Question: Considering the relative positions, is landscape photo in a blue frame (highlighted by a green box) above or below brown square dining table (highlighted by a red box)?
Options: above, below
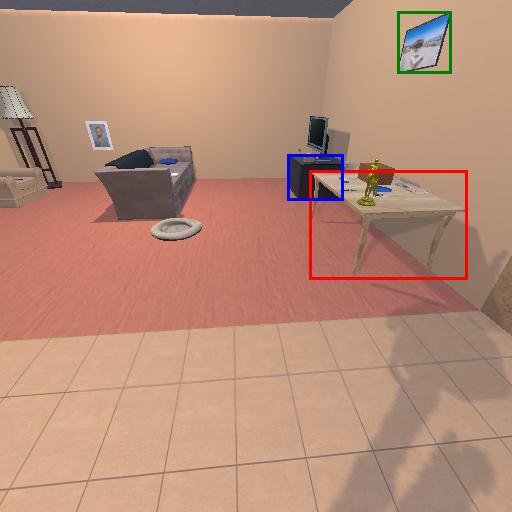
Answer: above